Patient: sex F, age 22
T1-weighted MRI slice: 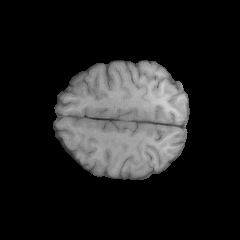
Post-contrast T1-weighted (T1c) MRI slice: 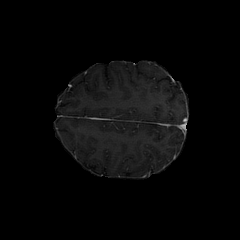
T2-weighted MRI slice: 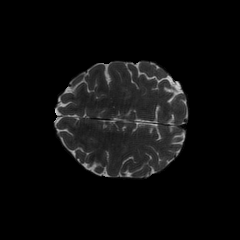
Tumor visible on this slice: no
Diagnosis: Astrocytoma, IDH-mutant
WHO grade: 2